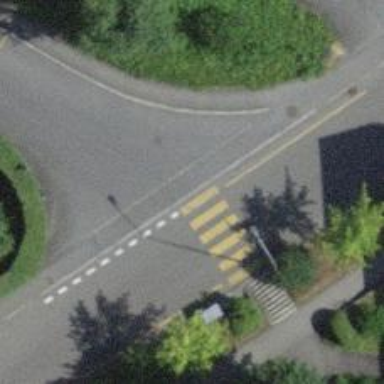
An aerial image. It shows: Kerb serving as barrier.